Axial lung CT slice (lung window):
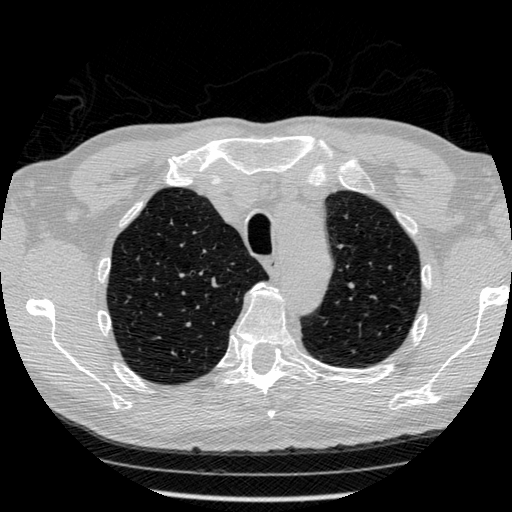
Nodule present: no